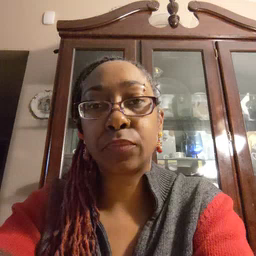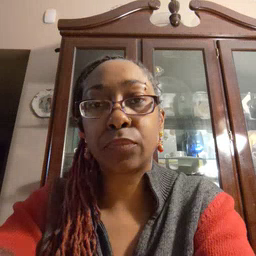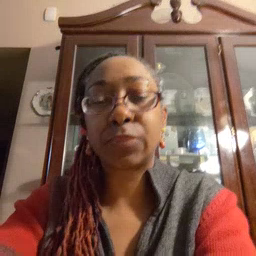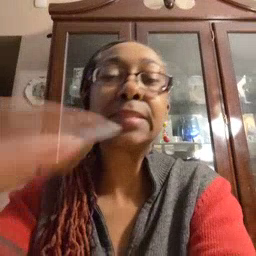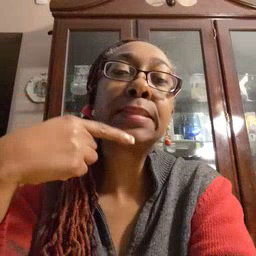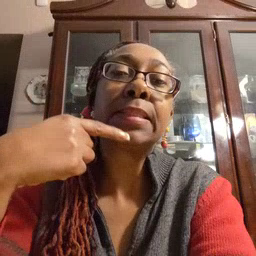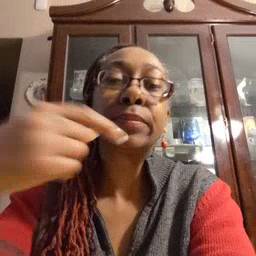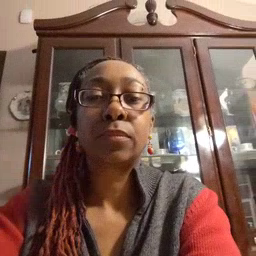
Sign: say